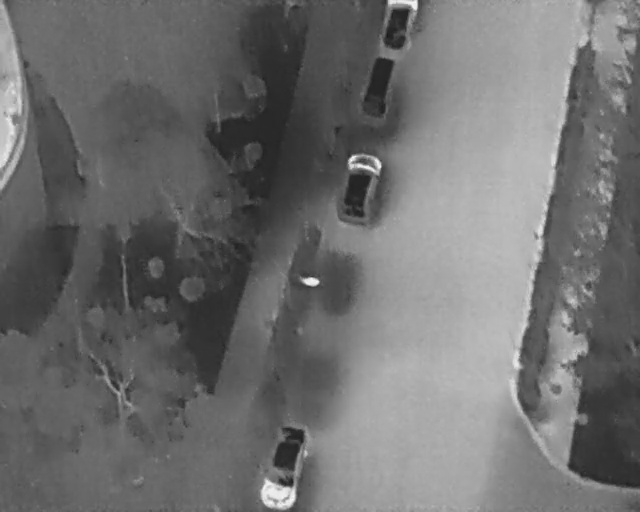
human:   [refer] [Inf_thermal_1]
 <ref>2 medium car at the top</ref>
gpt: <box>[[58, 0, 66, 8, 2], [53, 13, 64, 20, 14]]</box>